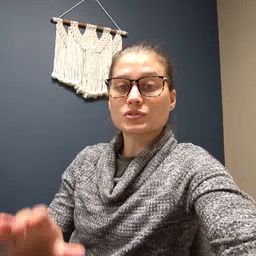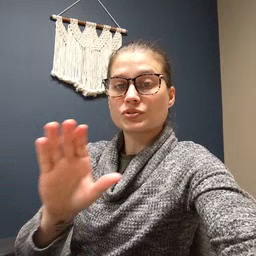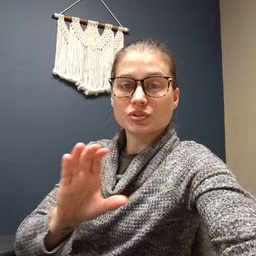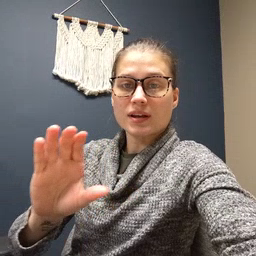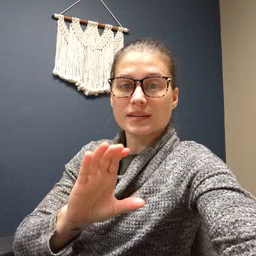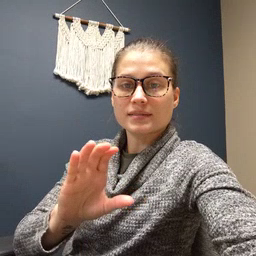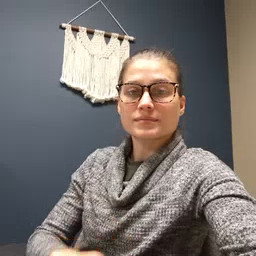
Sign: chocolate